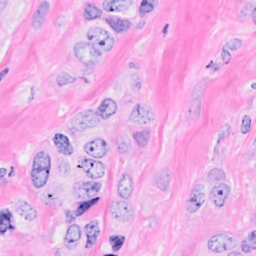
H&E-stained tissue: Breast